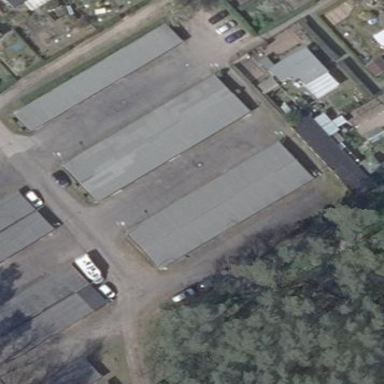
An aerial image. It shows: Group of garages.